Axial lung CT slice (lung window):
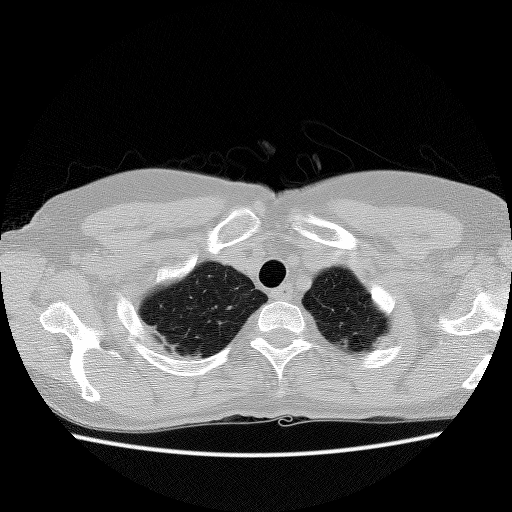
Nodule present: no